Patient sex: M
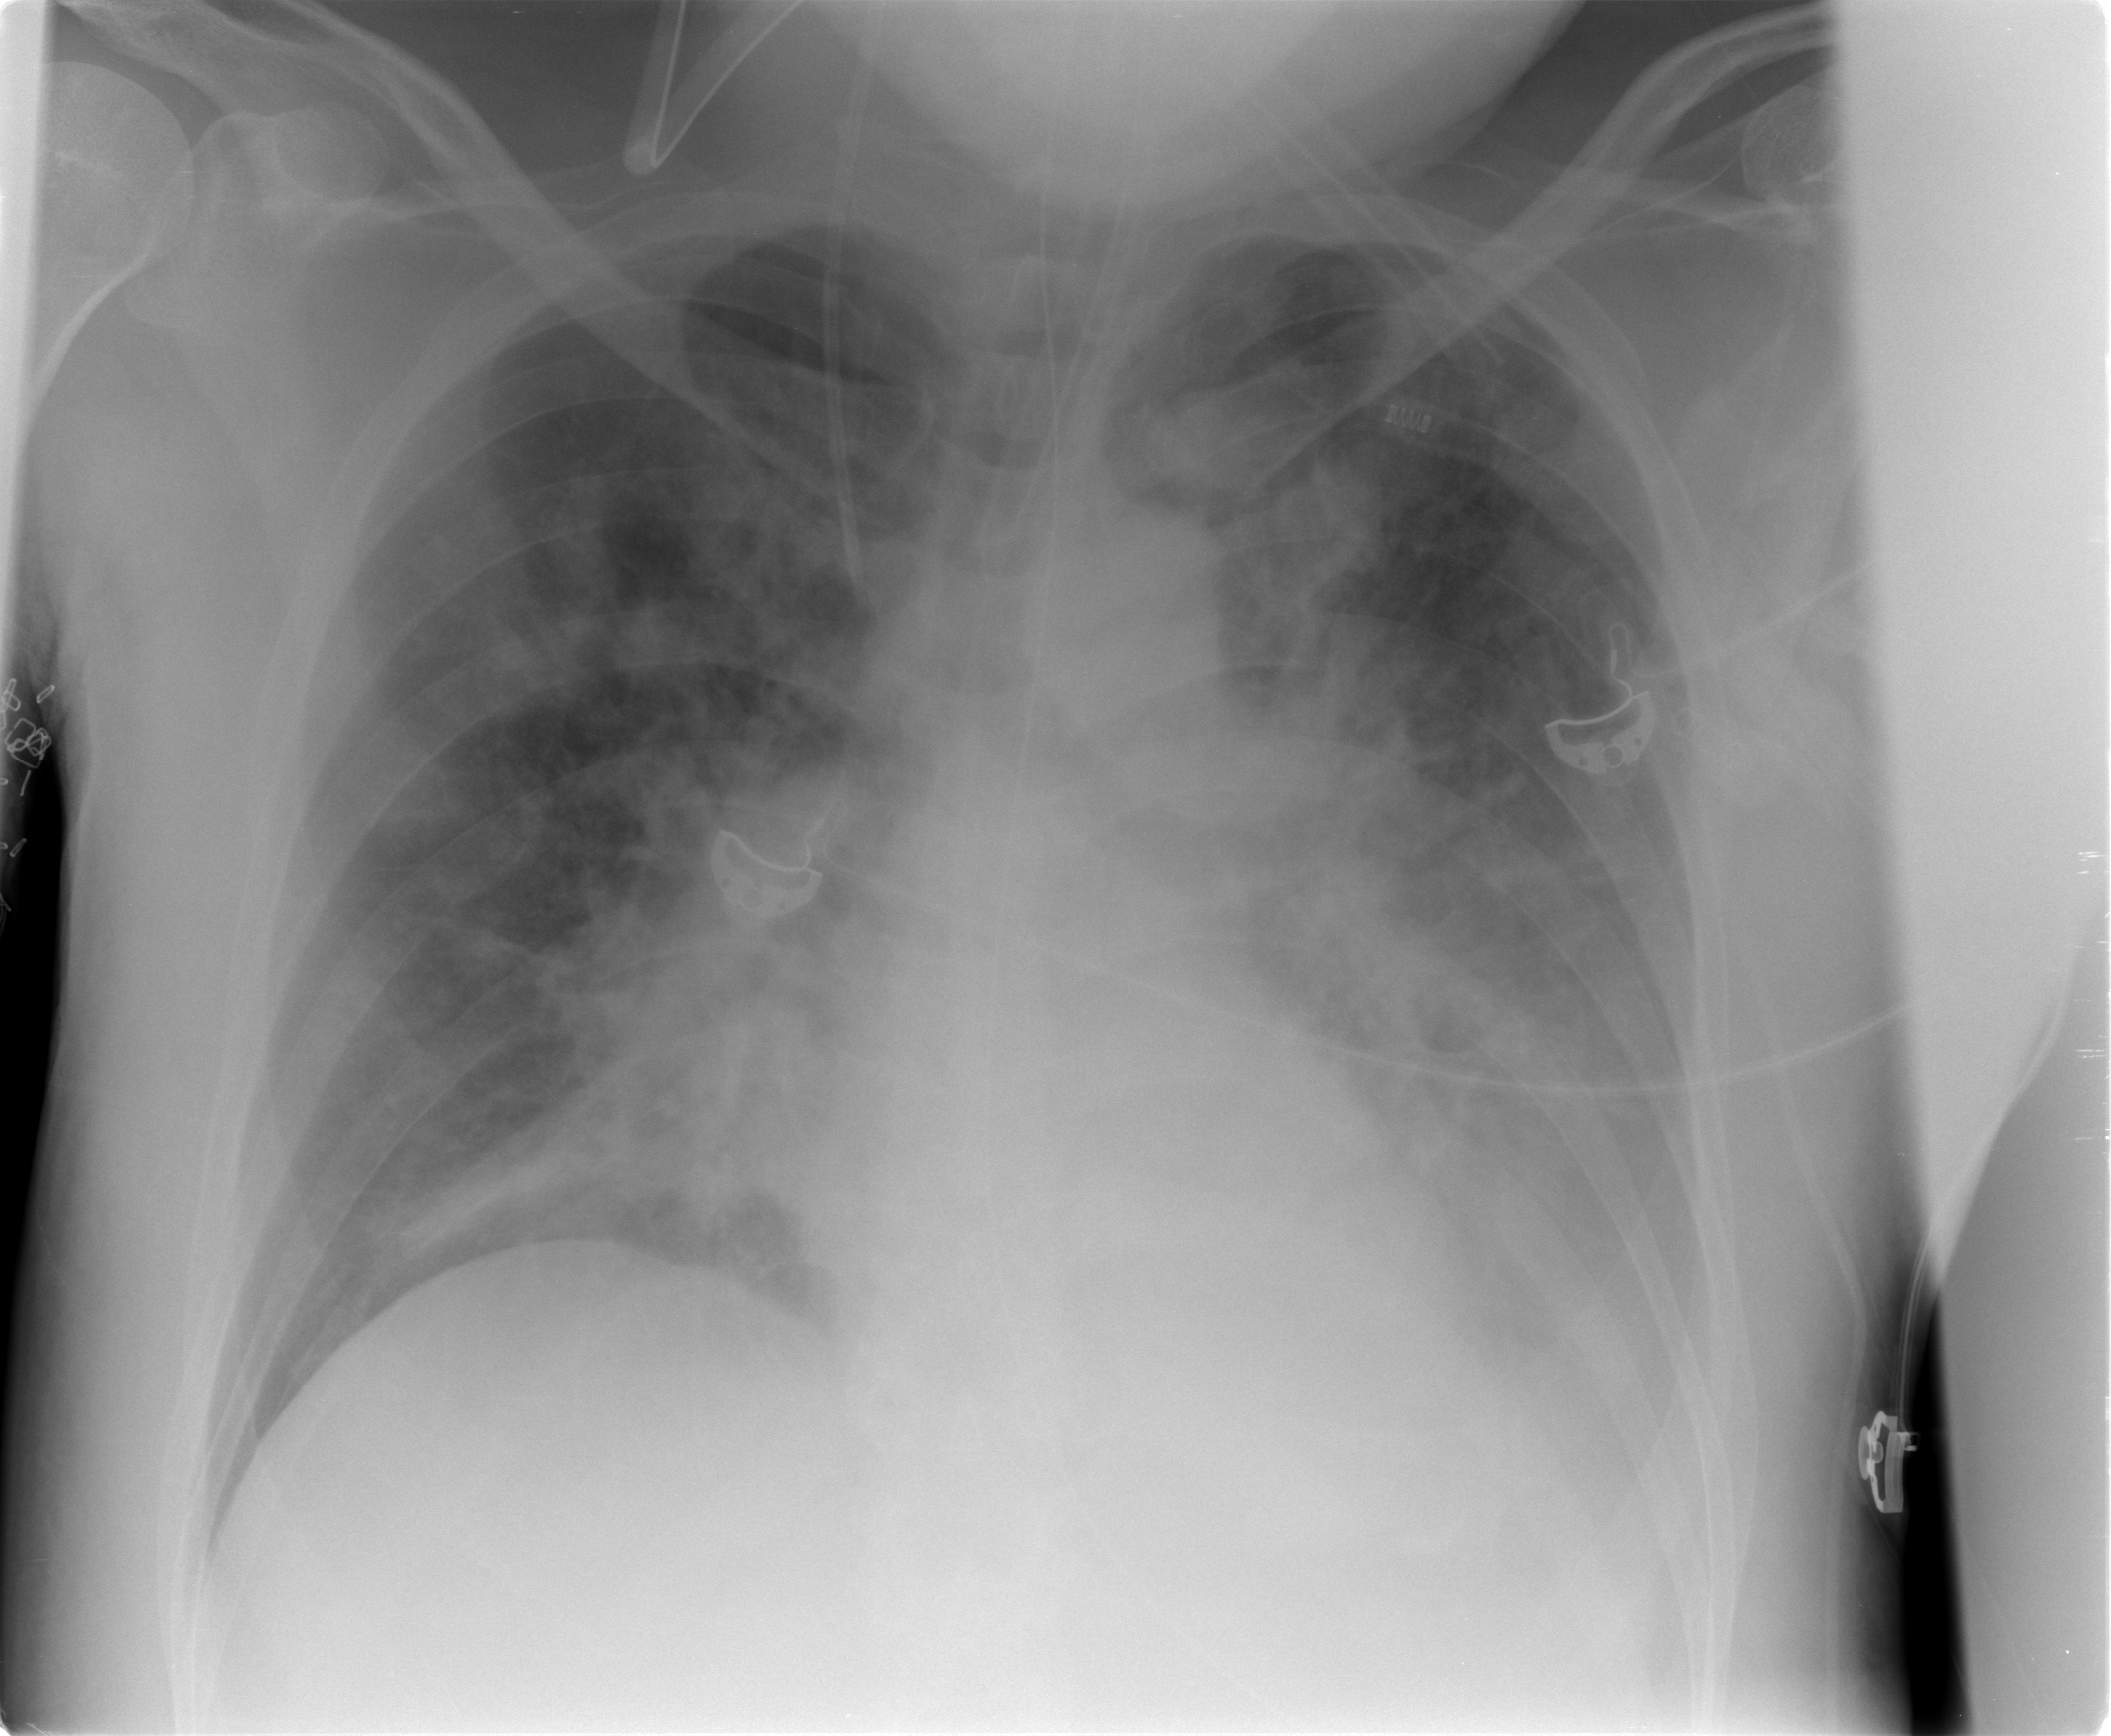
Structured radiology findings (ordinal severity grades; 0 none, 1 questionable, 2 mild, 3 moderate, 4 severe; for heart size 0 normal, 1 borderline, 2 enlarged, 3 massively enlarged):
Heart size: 0
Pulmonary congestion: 2
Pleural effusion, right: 2
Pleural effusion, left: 2
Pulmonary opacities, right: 3
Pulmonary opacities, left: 3
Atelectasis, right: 2
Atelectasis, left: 2